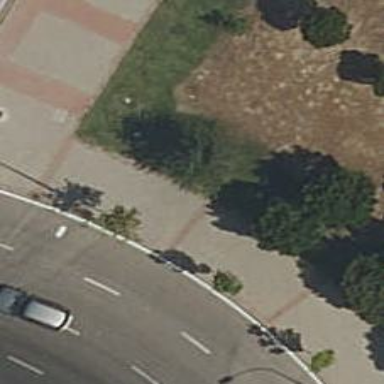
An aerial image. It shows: Sidewalk.